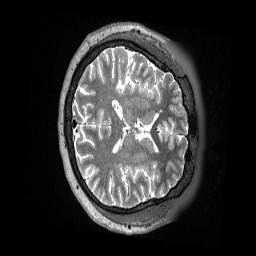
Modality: T2w
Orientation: axial
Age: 52
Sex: female